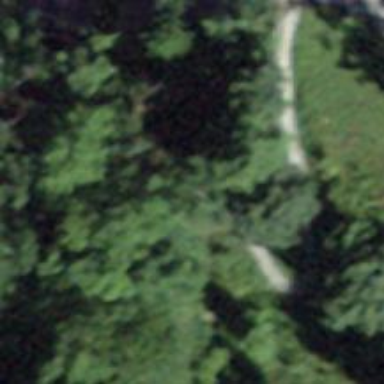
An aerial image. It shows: Path with fine gravel surface.